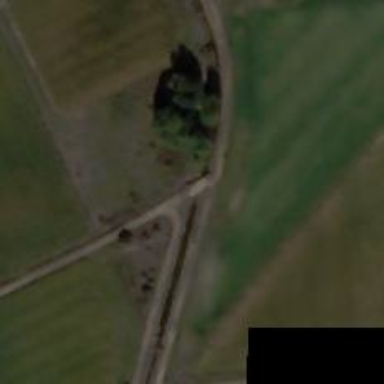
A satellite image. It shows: Track road on bridge.